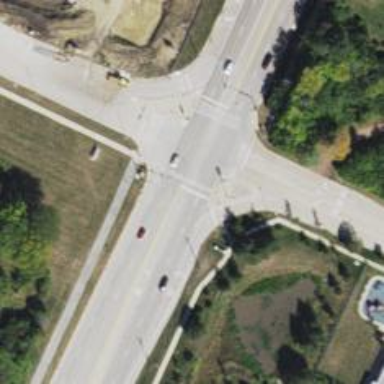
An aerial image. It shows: Secondary road with separate asphalt sidewalk.